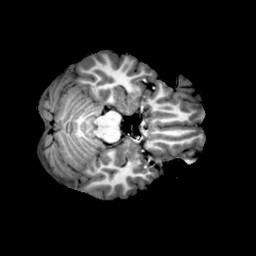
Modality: T1w
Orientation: axial
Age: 18
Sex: male
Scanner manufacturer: philips
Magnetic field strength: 3 T
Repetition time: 0.0082 s
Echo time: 0.0037 s